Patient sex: F
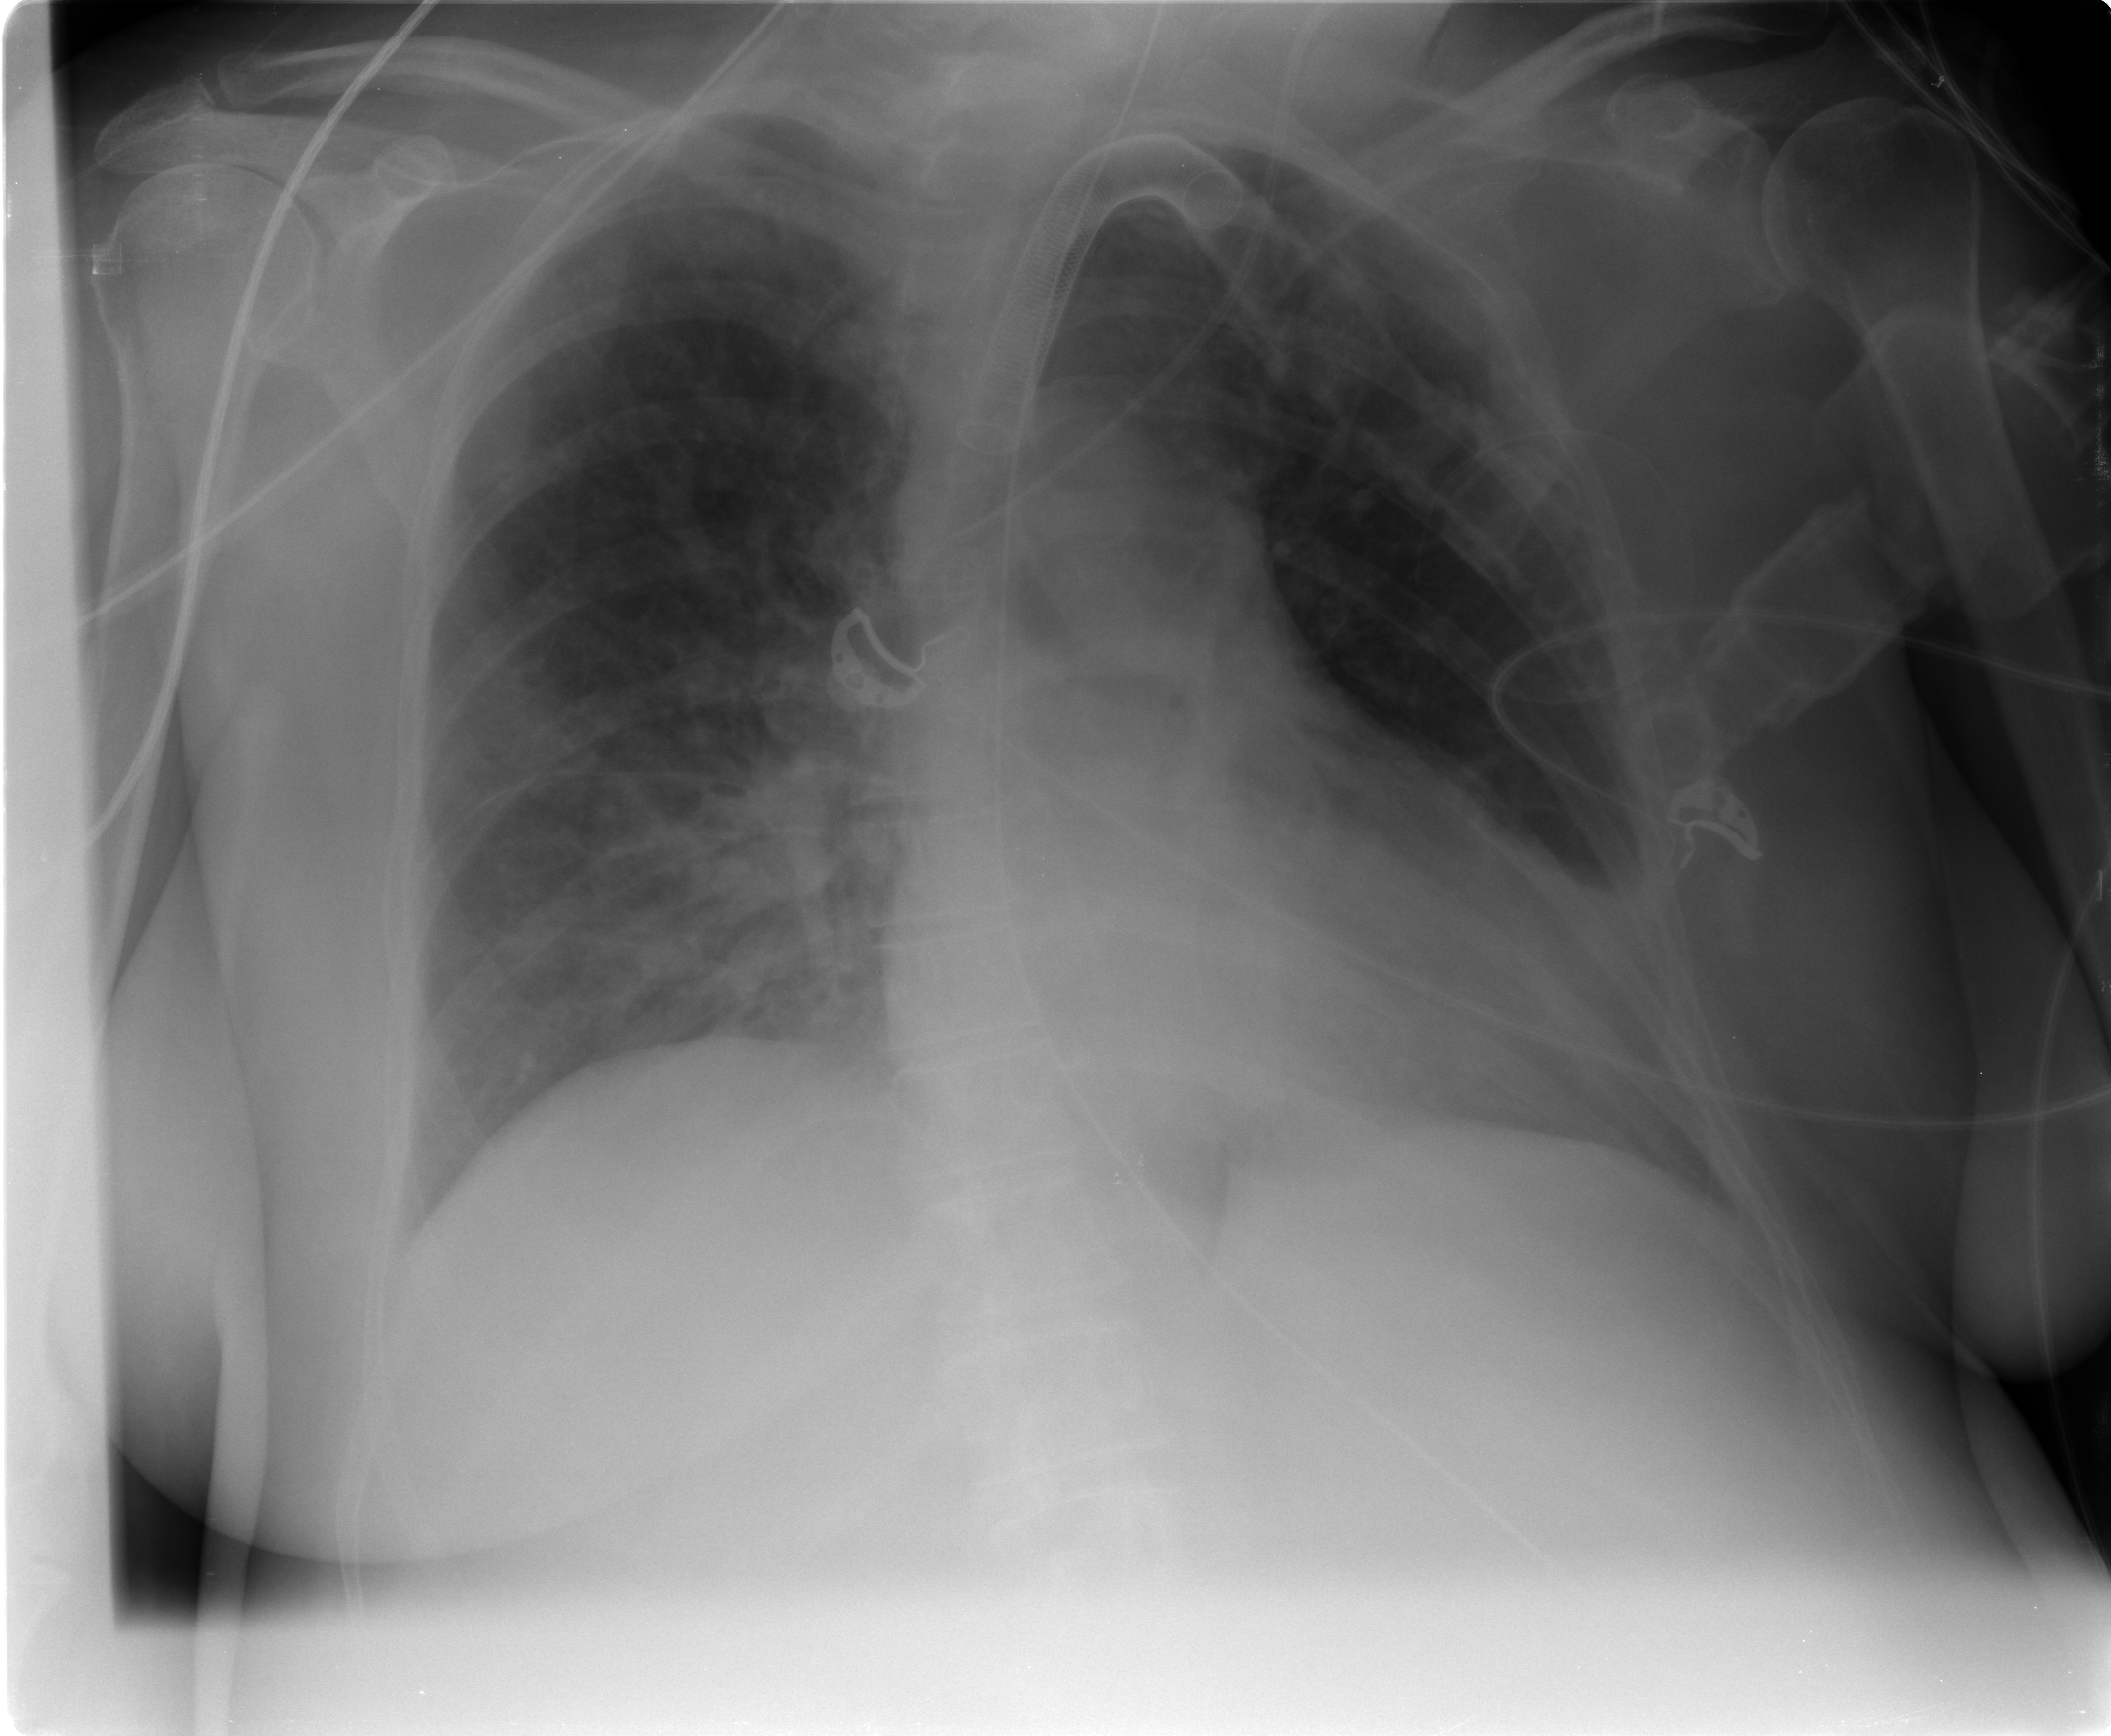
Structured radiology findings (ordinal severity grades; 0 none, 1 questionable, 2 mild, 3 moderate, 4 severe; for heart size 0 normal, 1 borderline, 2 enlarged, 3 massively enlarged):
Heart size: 1
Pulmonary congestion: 1
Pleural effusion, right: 0
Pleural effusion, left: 1
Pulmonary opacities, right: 2
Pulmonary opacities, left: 1
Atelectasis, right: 2
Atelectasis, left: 1